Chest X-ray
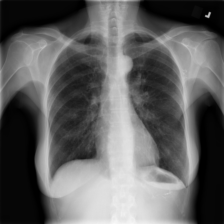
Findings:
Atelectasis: negative
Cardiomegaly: negative
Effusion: negative
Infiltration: negative
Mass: negative
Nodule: negative
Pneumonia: negative
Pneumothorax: negative
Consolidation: negative
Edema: negative
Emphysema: negative
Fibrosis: negative
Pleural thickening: negative
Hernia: negative